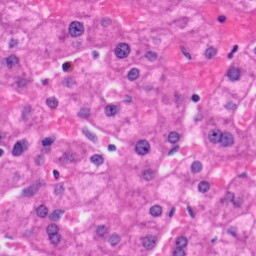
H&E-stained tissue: Liver